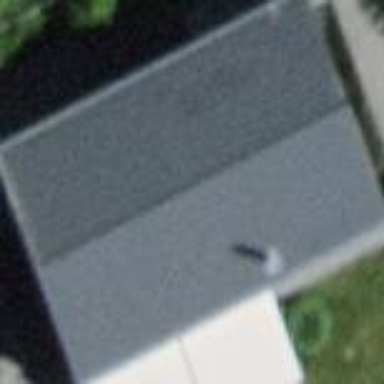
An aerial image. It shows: Residential building.